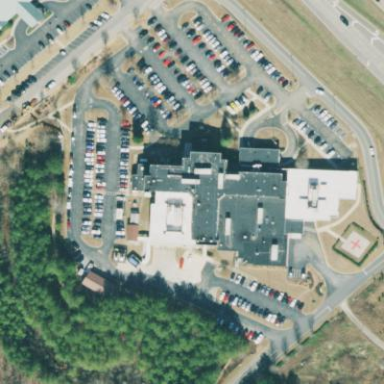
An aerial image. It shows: Hospital building.